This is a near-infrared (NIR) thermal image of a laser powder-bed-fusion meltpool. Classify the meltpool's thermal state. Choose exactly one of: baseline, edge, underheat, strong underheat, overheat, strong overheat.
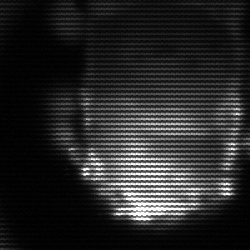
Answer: baseline